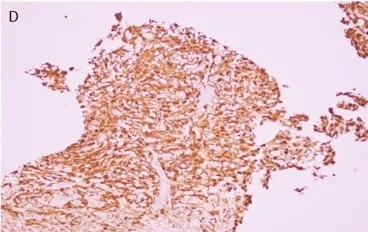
(D) The spindle cells are positive for S100.
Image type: pathology (immunostaining)